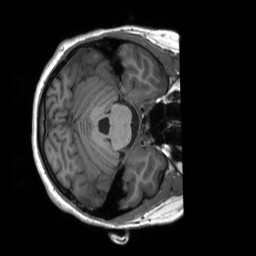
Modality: T1w
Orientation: axial
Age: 24
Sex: female
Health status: ill
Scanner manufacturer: siemens
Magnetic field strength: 3 T
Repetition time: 2.3 s
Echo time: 0.00232 s